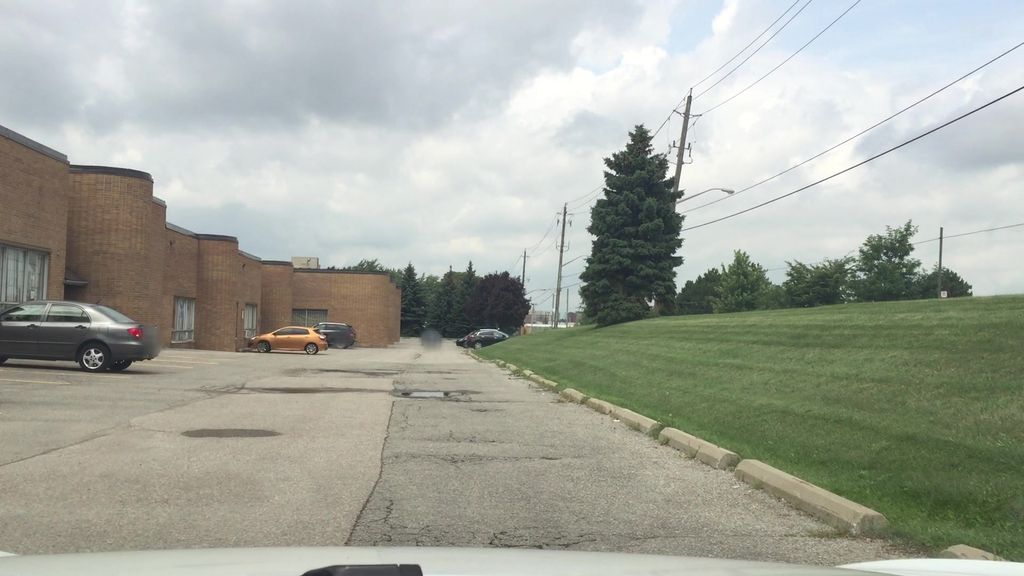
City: toronto